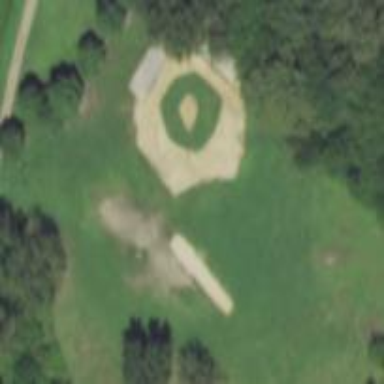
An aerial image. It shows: Baseball pitch for leisure and sports activities.